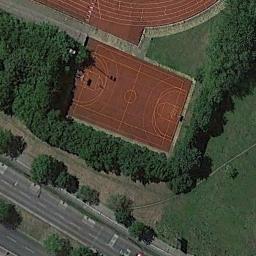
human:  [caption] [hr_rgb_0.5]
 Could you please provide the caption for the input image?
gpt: There is a basketball court beside the playground .

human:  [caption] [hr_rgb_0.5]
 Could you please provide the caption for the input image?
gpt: There is a basketball court surrounded by trees next to a playground with a road pass by .

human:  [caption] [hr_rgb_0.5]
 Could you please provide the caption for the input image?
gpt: The trees surround the basketball court and playground,Next to the road .

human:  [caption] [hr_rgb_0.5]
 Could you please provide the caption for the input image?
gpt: A basketball court surrounded by the green belt and the play ground beside .

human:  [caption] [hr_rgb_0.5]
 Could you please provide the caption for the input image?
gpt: The track is next to the basketball court .